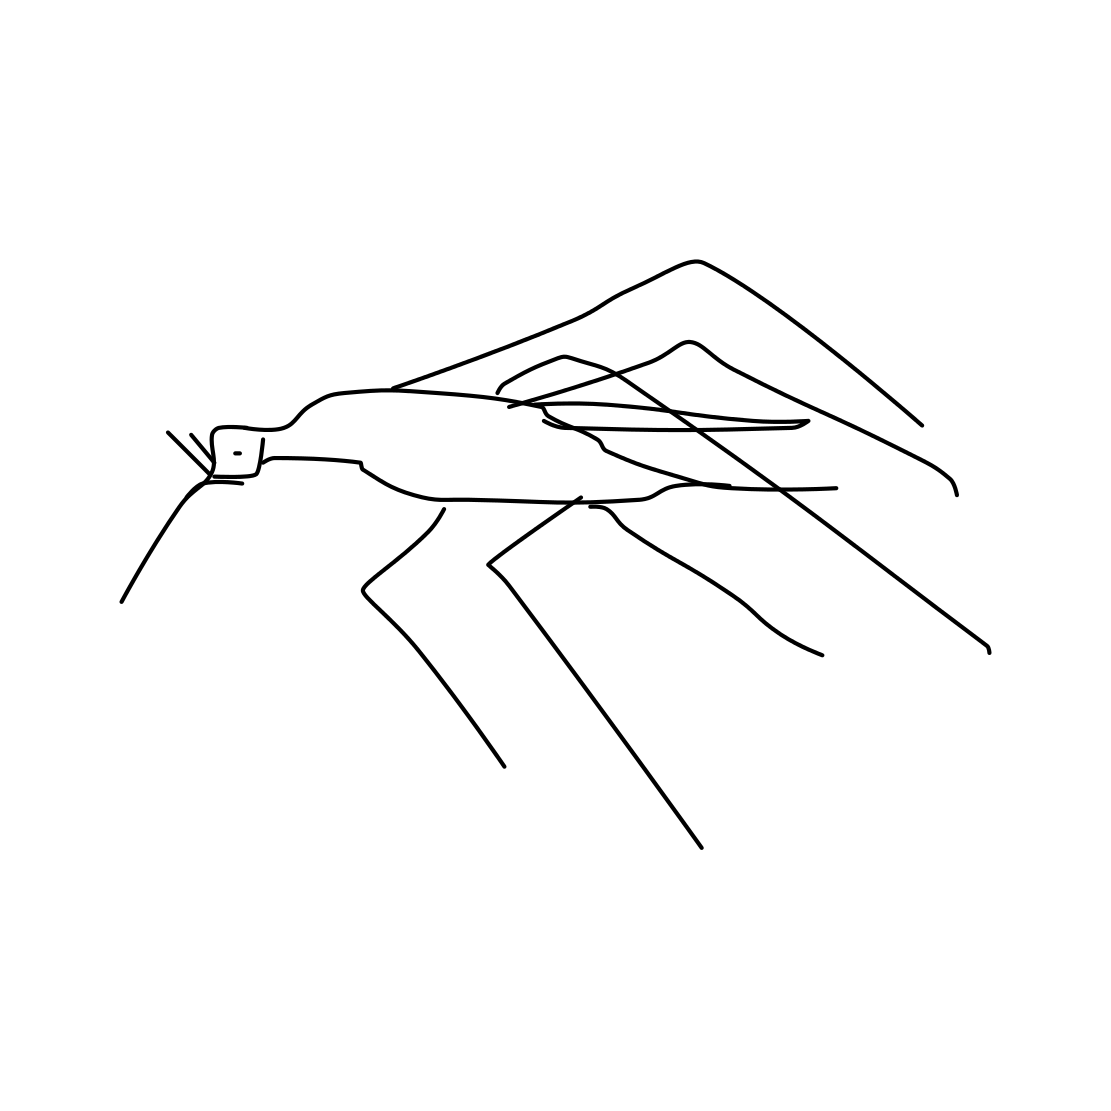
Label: mosquito